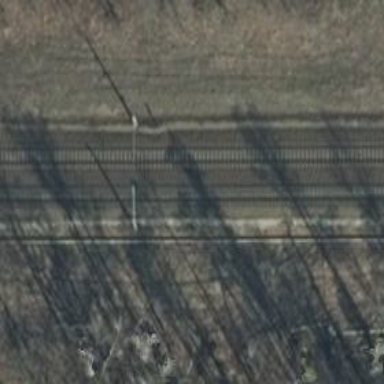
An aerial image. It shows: Milestone along the railway with catenary mast.